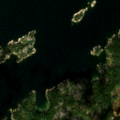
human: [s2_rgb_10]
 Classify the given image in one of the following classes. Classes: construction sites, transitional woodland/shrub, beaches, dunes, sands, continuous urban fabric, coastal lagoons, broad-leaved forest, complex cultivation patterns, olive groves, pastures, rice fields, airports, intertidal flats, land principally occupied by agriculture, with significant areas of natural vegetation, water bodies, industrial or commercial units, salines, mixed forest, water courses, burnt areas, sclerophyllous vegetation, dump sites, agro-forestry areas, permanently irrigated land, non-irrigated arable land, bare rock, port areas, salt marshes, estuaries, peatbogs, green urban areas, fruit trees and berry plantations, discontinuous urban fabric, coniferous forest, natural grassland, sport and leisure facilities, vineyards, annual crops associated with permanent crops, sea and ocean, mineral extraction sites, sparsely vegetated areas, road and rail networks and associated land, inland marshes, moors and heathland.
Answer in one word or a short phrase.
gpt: mixed forest, bare rock, sea and ocean